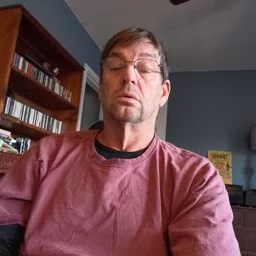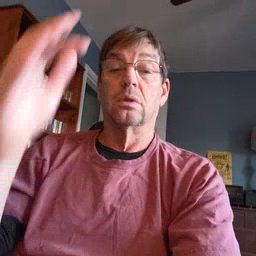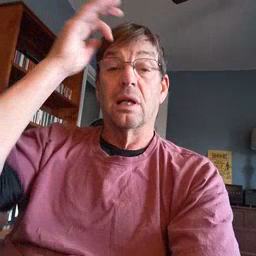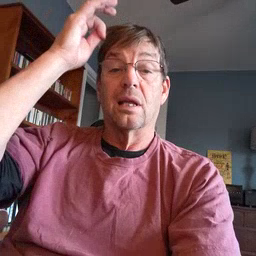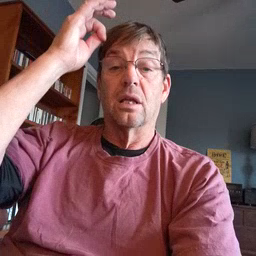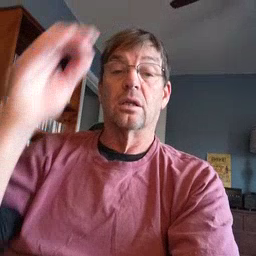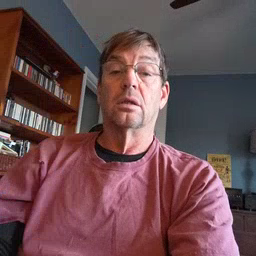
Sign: hair